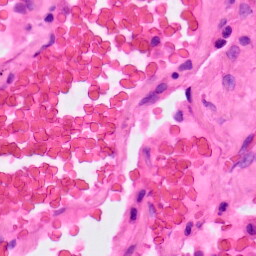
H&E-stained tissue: Lung